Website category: camera
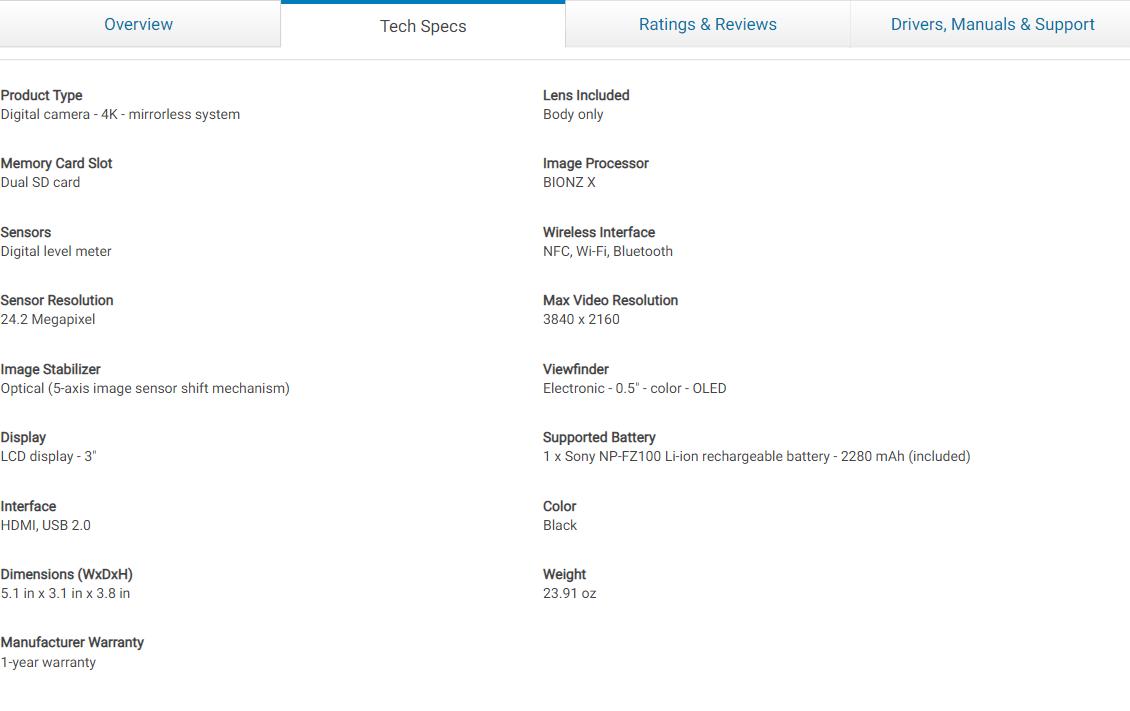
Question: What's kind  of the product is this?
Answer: Digital camera - 4K - mirrorless system

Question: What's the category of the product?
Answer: Digital camera - 4K - mirrorless system

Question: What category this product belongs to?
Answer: Digital camera - 4K - mirrorless system

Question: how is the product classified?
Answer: Digital camera - 4K - mirrorless system

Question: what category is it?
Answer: Digital camera - 4K - mirrorless system

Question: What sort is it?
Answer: Digital camera - 4K - mirrorless system

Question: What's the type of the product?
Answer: Digital camera - 4K - mirrorless system

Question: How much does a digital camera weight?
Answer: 23.91 oz

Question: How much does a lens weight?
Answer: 23.91 oz

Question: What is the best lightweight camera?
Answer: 23.91 oz

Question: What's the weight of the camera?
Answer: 23.91 oz

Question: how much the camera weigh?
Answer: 23.91 oz

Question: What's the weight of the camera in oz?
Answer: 23.91 oz

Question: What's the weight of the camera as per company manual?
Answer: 23.91 oz

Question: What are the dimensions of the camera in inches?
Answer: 5.1 in x 3.1 in x 3.8 in

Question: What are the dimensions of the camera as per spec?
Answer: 5.1 in x 3.1 in x 3.8 in

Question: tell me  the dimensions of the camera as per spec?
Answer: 5.1 in x 3.1 in x 3.8 in

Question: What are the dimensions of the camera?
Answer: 5.1 in x 3.1 in x 3.8 in

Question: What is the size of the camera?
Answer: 5.1 in x 3.1 in x 3.8 in

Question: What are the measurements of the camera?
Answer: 5.1 in x 3.1 in x 3.8 in

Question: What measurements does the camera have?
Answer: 5.1 in x 3.1 in x 3.8 in

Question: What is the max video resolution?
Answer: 3840 x 2160

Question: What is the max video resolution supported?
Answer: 3840 x 2160

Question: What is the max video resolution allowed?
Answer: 3840 x 2160